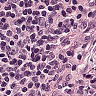
Metastatic tissue present: no